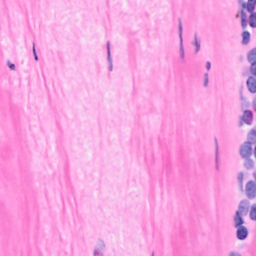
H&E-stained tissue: Breast